Field crop: tomato
Growth stage: 1
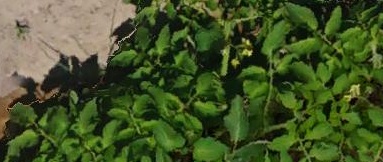
Species: tomato